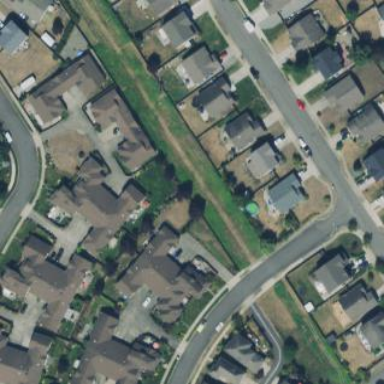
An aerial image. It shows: Sidewalk along the footway.